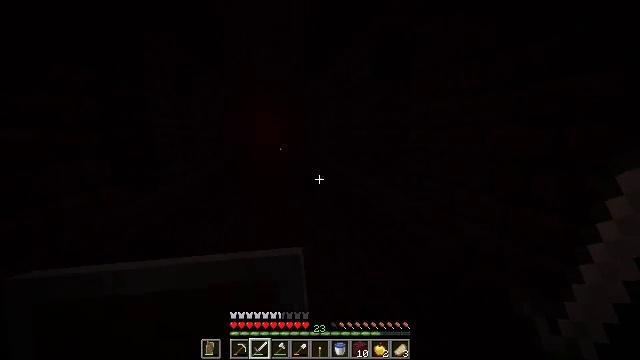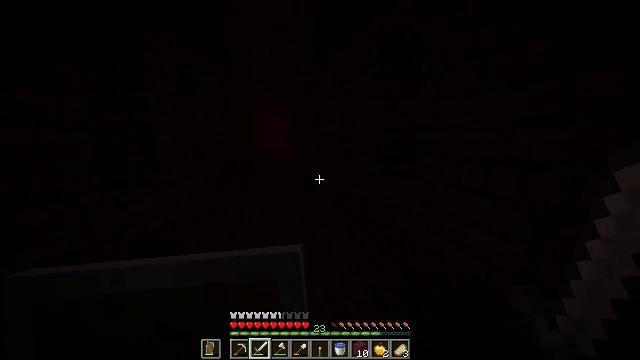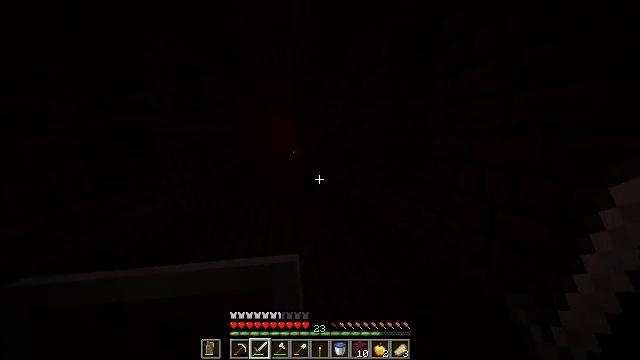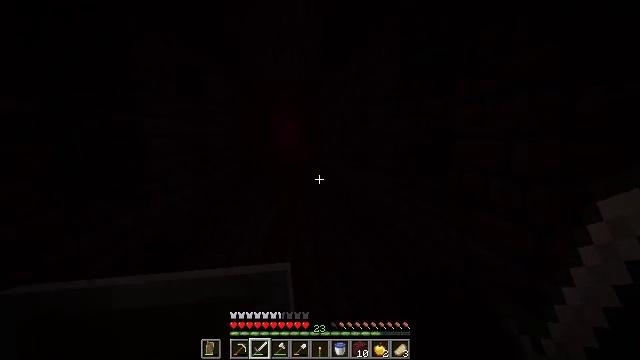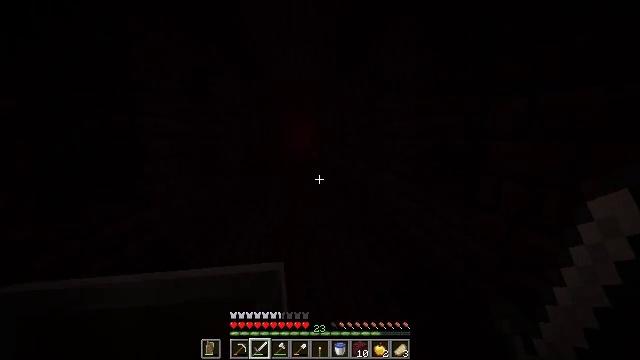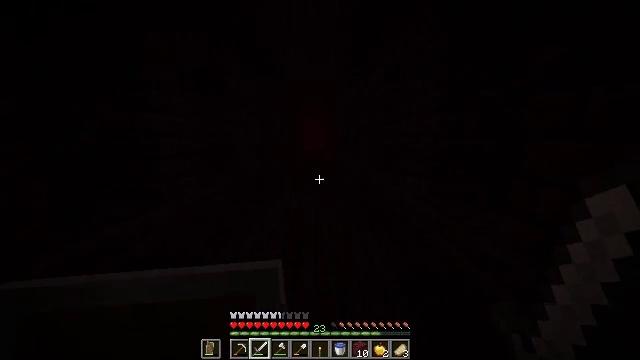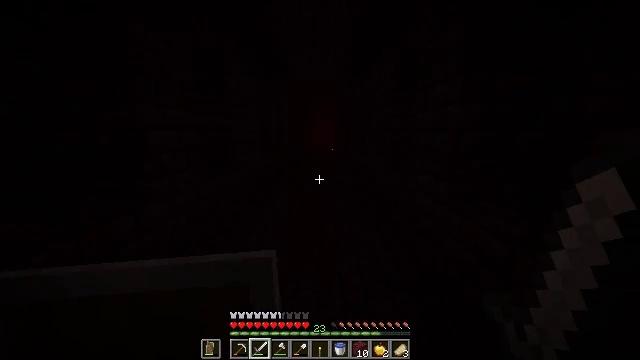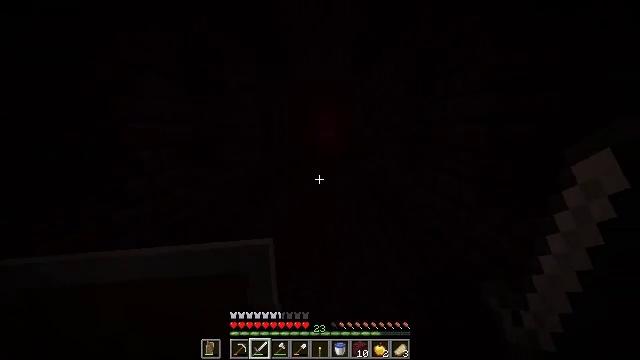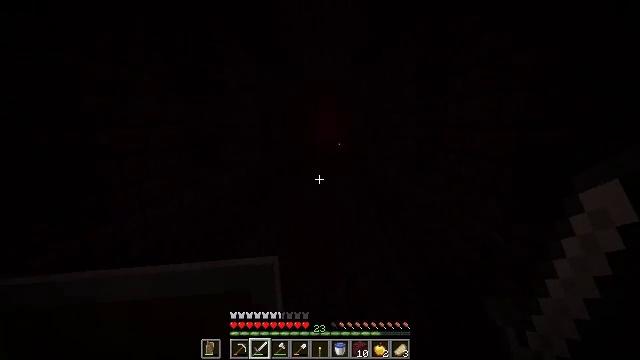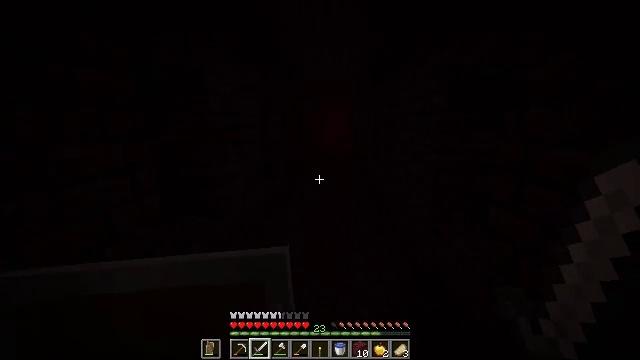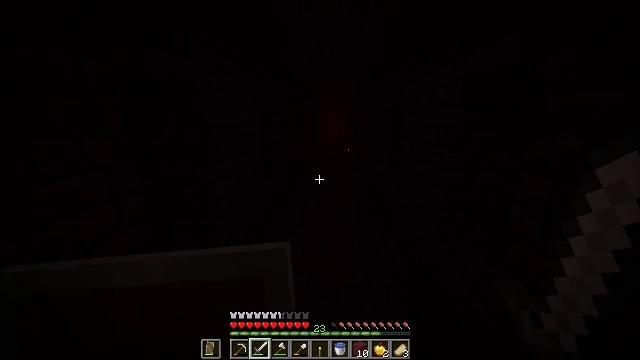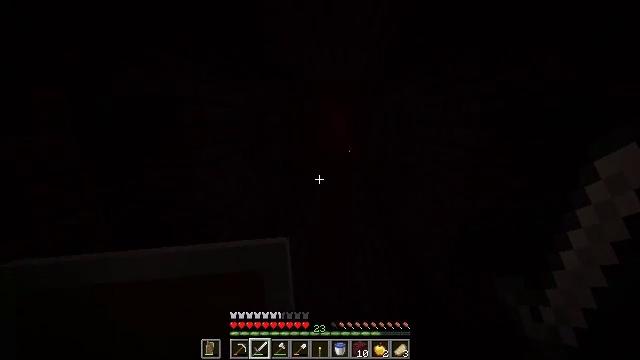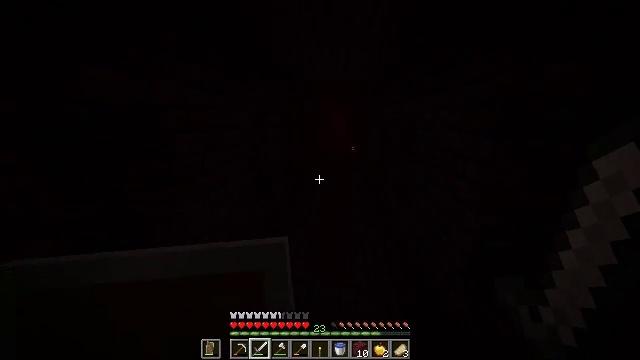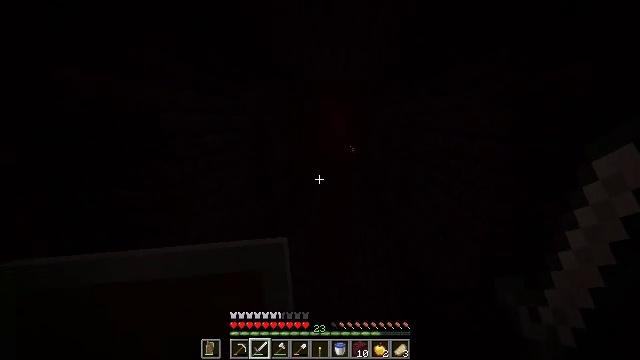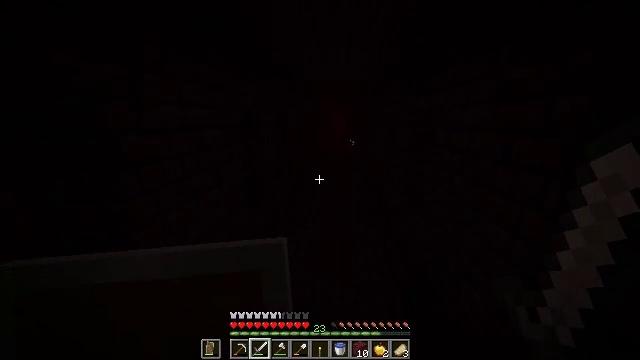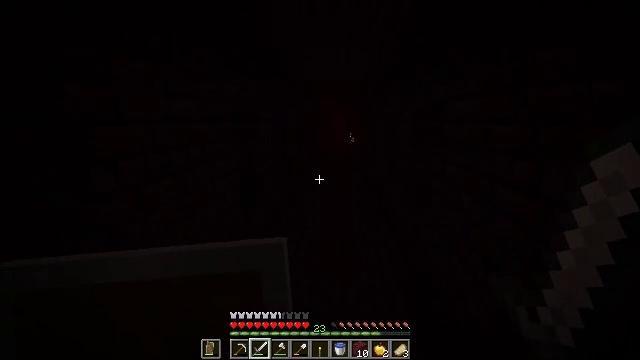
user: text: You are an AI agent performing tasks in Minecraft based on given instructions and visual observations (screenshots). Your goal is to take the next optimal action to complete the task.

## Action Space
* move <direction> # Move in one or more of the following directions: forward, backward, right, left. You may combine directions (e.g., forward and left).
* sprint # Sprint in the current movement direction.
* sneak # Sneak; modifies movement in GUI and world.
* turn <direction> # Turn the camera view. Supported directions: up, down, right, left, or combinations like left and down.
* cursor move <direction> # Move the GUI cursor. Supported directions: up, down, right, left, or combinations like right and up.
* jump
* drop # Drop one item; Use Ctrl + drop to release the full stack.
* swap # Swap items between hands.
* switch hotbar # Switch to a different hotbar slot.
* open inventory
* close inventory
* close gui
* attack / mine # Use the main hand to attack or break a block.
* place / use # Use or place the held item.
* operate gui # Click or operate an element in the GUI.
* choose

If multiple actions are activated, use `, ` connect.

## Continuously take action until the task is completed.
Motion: motion action
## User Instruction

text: Combat the magma cube.
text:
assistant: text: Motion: move forward, sprint
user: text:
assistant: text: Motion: move forward, sprint, turn left
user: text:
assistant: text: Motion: move forward, sprint, turn left
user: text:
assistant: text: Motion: move forward, sprint, turn left
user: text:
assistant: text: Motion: move forward, sprint, turn left
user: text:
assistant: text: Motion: move forward, sprint, turn left and down
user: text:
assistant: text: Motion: move forward, sprint, turn left
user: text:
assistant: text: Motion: move forward, sprint, jump
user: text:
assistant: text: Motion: move forward, sprint, turn left and down, jump
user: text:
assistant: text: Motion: move forward, sprint, jump
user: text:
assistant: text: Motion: move forward, sprint, jump
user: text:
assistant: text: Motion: move forward, sprint, jump
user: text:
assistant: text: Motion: move forward, sprint, jump
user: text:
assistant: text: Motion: move forward, sprint, jump
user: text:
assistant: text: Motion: move forward, sprint, jump
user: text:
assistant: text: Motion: move forward, sprint, jump
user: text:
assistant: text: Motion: move forward, sprint, jump
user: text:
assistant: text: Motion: move forward, sprint, jump
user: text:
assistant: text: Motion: move forward, sprint, jump
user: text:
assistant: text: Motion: move forward, sprint, jump
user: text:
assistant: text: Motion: move forward, sprint, turn right, jump
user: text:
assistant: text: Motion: move forward, sprint, jump
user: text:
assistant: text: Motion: move forward, sprint, jump
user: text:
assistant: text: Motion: move forward, sprint, jump
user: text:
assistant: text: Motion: move forward, sprint, jump
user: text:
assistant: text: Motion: move forward, sprint, jump
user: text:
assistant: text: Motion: move forward, sprint, jump
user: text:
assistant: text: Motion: move forward, sprint, jump
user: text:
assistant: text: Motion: move forward, sprint, jump
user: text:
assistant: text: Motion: move forward, sprint, jump